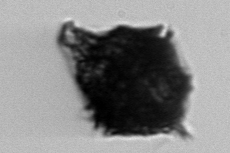
Label: Gonyaulax